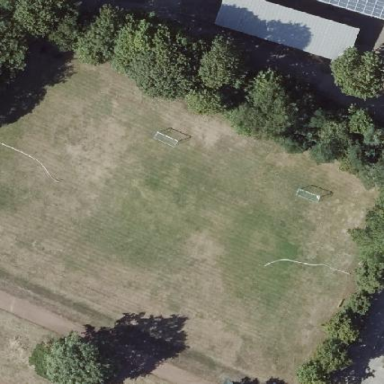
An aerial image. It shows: Pitch designated for field hockey on leisure land.